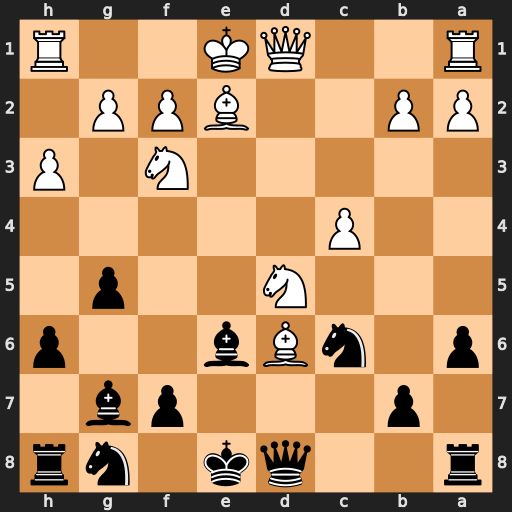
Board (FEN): r2qk1nr/1p3pb1/p1nBb2p/3N2p1/2P5/5N1P/PP2BPP1/R2QK2R
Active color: b
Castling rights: KQkq
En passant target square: -
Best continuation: Qxd6 Nf6+ Ke7 Qxd6+ Kxd6